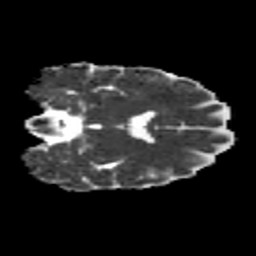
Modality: MD
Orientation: coronal
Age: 52
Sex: female
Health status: healthy
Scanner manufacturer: siemens
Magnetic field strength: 3 T
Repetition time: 10.8 s
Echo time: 0.082 s